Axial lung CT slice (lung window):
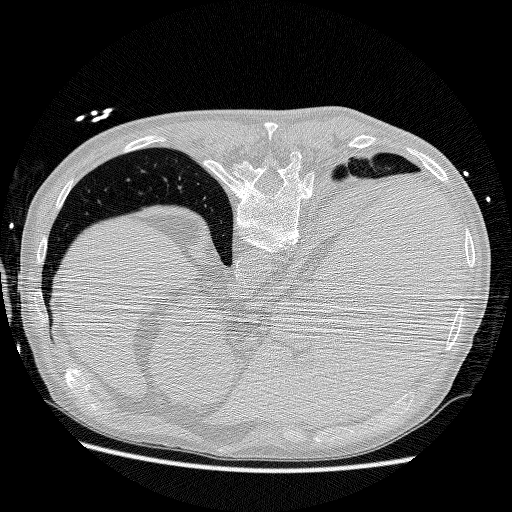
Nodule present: no